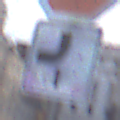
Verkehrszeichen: VerlaufVorfahrtsstrasse7
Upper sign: Stop
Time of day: SunriseSunset
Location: Outdoor (Urban)
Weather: PartlyCloudy
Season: NotSpecified
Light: Natural